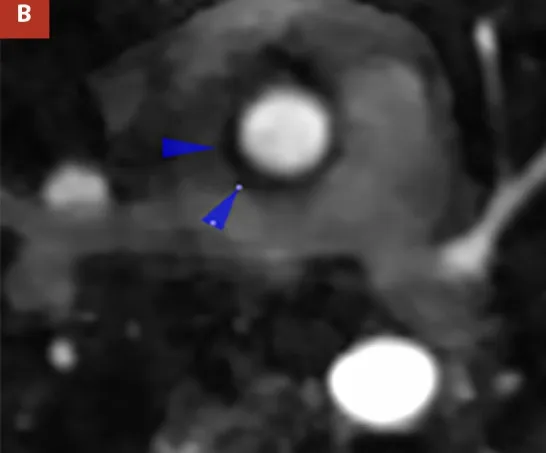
(B) Post-treatment post-contrast resonance angiography revealed a decrease in aortic wall thickness (8mm) with hypointense signal. (blue arrow).
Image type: radiology (mri)